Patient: sex M, age 57
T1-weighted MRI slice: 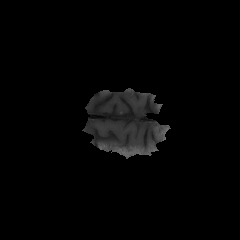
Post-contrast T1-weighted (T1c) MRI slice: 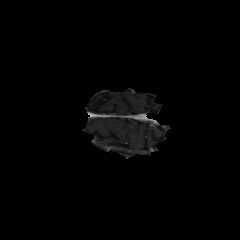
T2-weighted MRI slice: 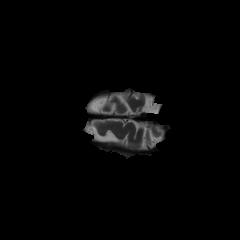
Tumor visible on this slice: no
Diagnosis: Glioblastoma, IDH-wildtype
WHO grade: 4